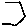
Label: hexagon